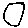
Label: circle